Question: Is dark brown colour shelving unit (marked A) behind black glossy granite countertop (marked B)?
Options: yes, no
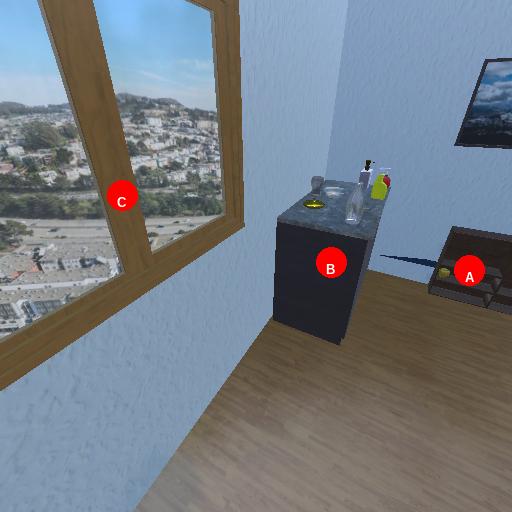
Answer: yes